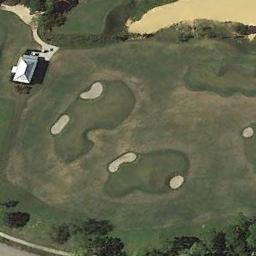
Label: golf_course